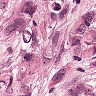
Metastatic tissue present: yes